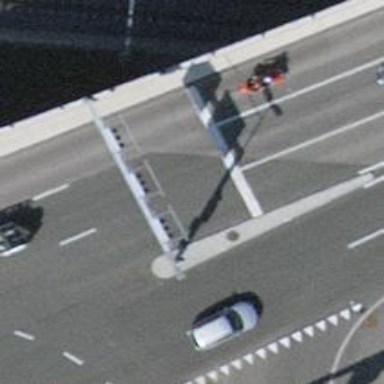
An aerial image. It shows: Road with traffic signals.